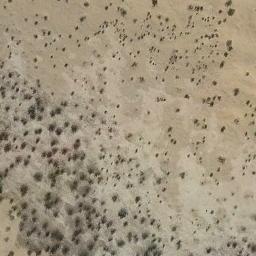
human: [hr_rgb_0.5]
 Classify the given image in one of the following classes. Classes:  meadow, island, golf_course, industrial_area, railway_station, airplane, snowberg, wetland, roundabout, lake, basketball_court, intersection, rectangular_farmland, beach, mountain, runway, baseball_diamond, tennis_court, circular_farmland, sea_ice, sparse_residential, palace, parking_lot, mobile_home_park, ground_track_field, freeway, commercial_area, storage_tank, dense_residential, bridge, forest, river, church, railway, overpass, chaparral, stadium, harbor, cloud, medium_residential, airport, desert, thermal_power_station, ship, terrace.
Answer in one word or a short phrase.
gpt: chaparral